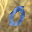
Label: 0